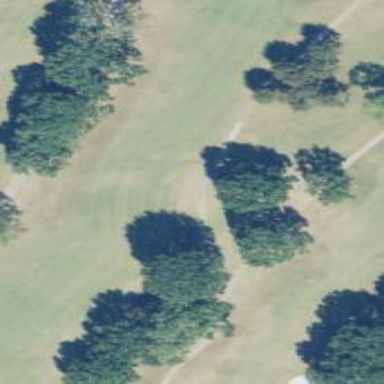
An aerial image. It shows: Golf fairway in the image.